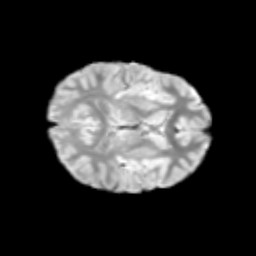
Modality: T2w
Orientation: axial
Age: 11
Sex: male
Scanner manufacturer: siemens
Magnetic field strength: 3 T
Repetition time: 3.8 s
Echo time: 0.07 s